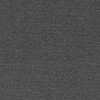
Atmospheric dust classification: dusty